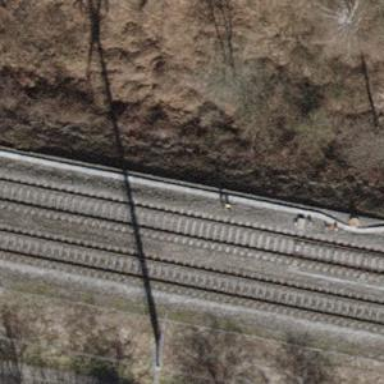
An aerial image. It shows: Single-track electrified railway with contact line.